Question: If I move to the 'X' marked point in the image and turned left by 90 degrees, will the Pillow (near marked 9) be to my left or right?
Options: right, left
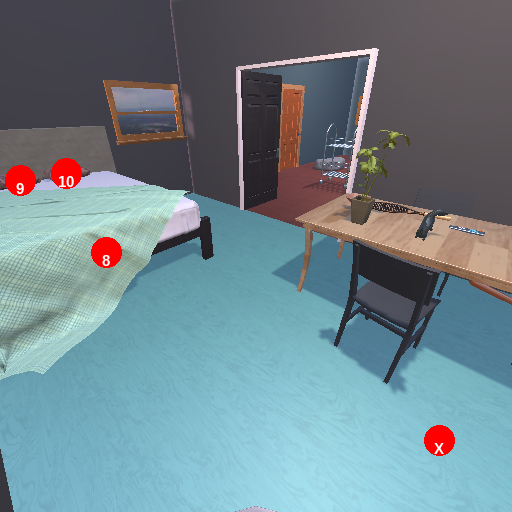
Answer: right